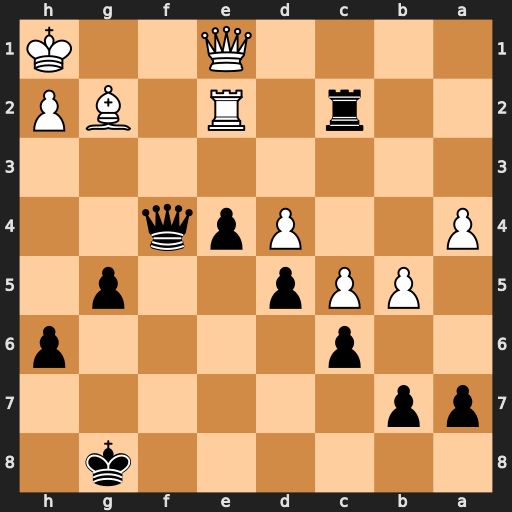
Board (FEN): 6k1/pp6/2p4p/1PPp2p1/P2Ppq2/8/2r1R1BP/4Q2K
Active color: b
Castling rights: -
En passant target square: -
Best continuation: Rc1 Qg1 Rxg1+